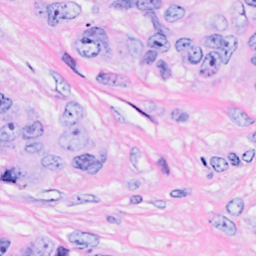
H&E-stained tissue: Breast